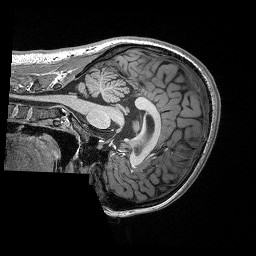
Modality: T1w
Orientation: sagittal
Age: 25
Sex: female